Question: I've picked up some incomplete work from another developer that involves displaying the results of a search. His approach was to render the results in an HTML table using inline Javascript and jQuery as follows.

I'm trying to finish off the work but I would prefer to write less code and use the jqGrid because it includes sorting functionality, and to get the code tidier. Getting the jqGrid to display the results is easy, but getting the radio buttons in a blank column is harder than I thought it would be.
The version of jqGrid in the application is 3.7.2. The grid needs to have radio buttons on the left for selection to keep things consistent with the rest of the application.
There doesn't seem to be a way to have an unbound column in jqGrid. That is, each column seems to need a field in the underlying data. If you do not have a dummy field, then the row data and column headers become misaligned.
I've come across an <URL> that returns JSON with a dummy field in the data, and then modifies the grid data to insert buttons.
My preference is to not have the dummy data in there, because it :) I would like my JSON to only include the data it needs to represent the results of the search. So I was thinking that it would be better to add the dummy field in the script code instead in order to keep the code on the server side clean.
I'm trying to modify the data returned from the AJAX call before jqGrid renders it. I've tried hooking into the 'loadComplete' event but when I modify the data it appears to be after it has already rendered.
I've also tried hooking into the 'success' event on the 'ajaxGridOptions' field of 'options' but that seems to totally override the event and jqGrid doesn't render the data.
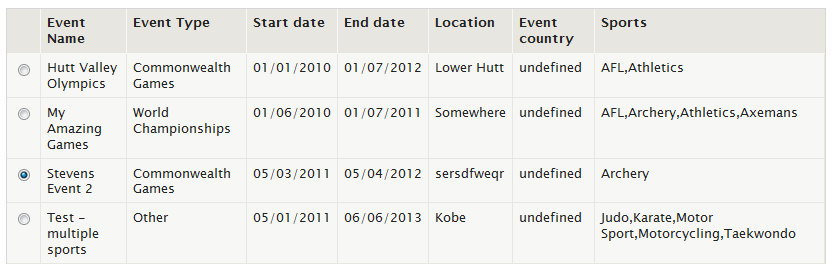
Answer: The solution in my previous answer broke sorting so I came up with another solution.
Because jqGrid doesn't provide the hooks to conveniently modify the data, it was necessary to drop back a level and hook into jQuery. I replaced the '$.ajax()' method with my own. Firstly it checks whether the operation is one being initiated by jqGrid and if so, it pads the data, calls the original jqGrid 'success' handler, and then adds the radio buttons to the grid. Sorting still works, the datatype is still json, and there are no manual calls to 'addJSONData' and I am still able to achieve what I needed from the previous solution. Essentially, making this small jQuery hack allows me to get by without making any jqGrid hacks which is far messier.
'''
// Set up $.ajax() hook for modifying the data before jqGrid receives it
if (!this._ajaxOverridden) {
var oldAjax = $.ajax;
$.ajax = function (options) {
// Check whether this call is from jqGrid to our web service
if (options.url == config.eventSearchUrl && options.success) {
// Wrap the success event handler with our own handler that pads the data and creates the radio buttons
var oldSuccess = options.success;
options.success = function () {
thisEventSearchDialog._padData(arguments[0]);
oldSuccess.apply(this, arguments);
thisEventSearchDialog._createRadioButtons();
}
}
oldAjax(options);
};
this._ajaxOverridden = true;
}
'''